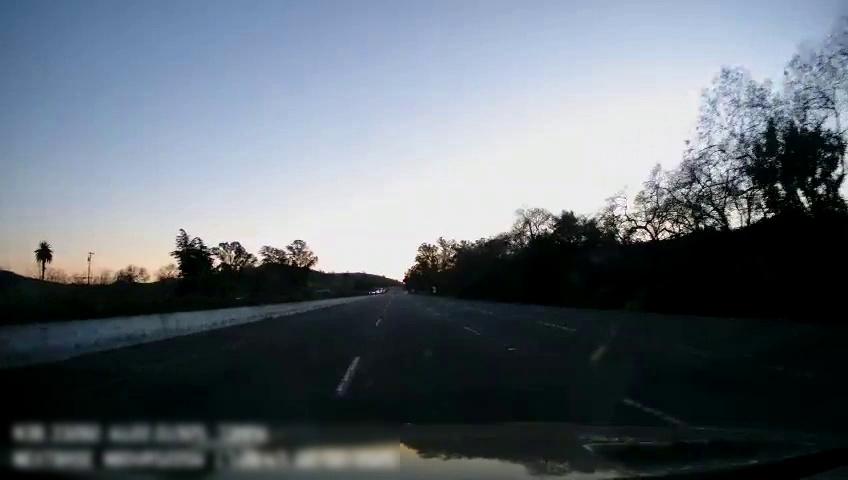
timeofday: Day
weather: Cloudy
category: Drivable Space
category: Lanes | Current Lane
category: Lanes | Current Lane
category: Lanes | Alternate Lane
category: Lanes | Alternate Lane